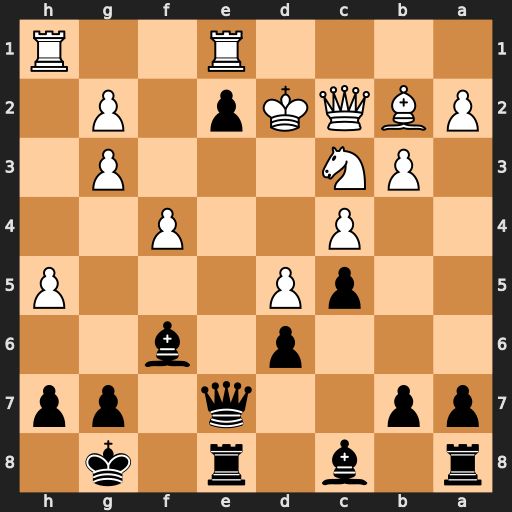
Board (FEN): r1b1r1k1/pp2q1pp/3p1b2/2pP3P/2P2P2/1PN3P1/PBQKp1P1/4R2R
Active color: b
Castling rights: -
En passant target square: -
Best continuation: Qe3#